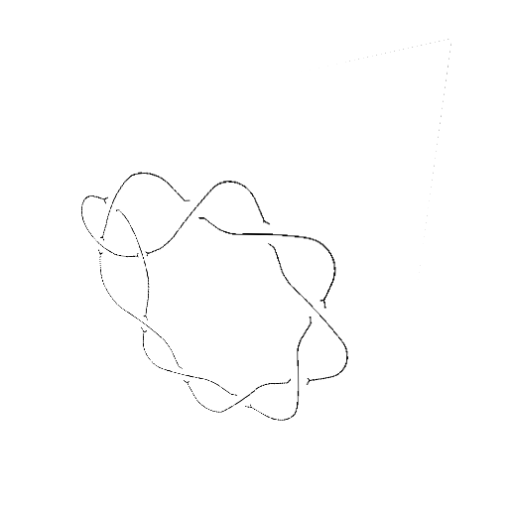
Crossing number: 10